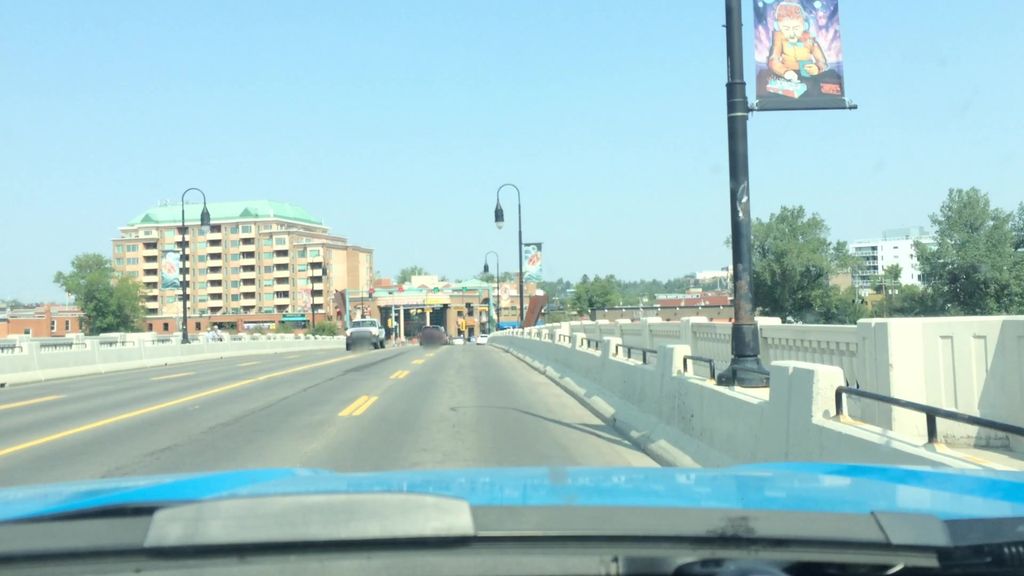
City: calgary